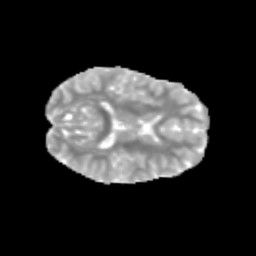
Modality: MD
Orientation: axial
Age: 10
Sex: female
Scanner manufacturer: siemens
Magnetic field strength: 3 T
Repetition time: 3.8 s
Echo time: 0.07 s